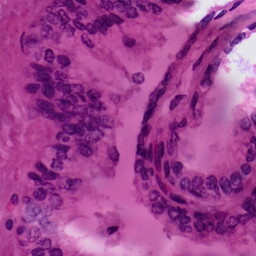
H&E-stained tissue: Prostate